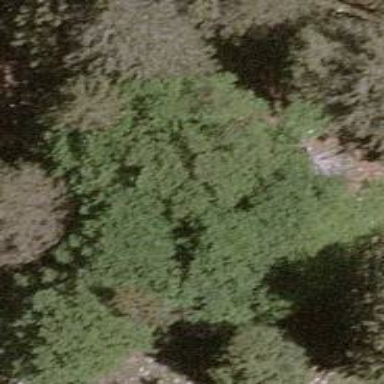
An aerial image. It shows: Beautiful tree in nature.